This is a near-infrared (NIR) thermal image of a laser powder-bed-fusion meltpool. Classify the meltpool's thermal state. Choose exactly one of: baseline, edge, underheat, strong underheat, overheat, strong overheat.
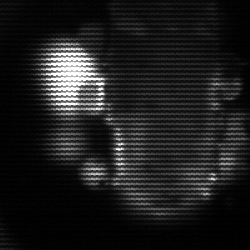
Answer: strong underheat